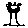
Label: tree